This plot shows a bearing's acceleration signal over time (raw waveform). Determine the bearing's health state. Answer with exactly one of: normal, inner_race, outer_race, ball.
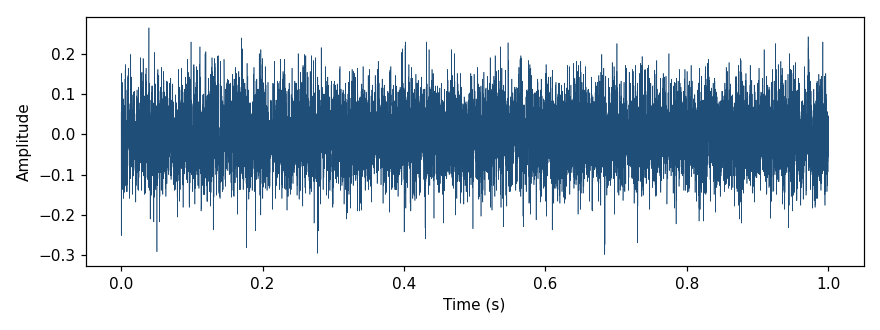
Answer: normal